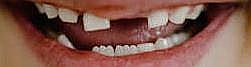
Condition: hypodontia